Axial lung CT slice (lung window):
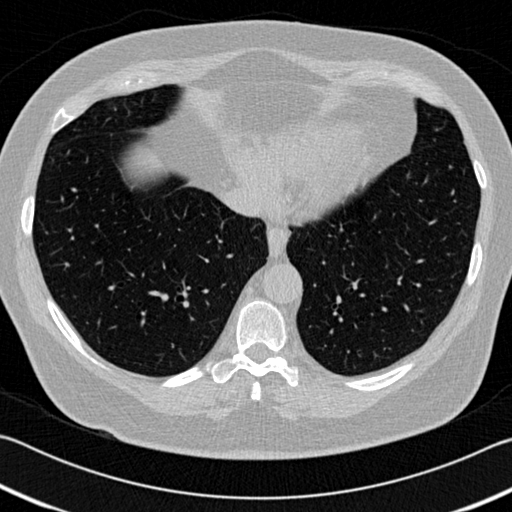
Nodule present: no